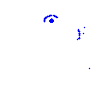
Particle: proton